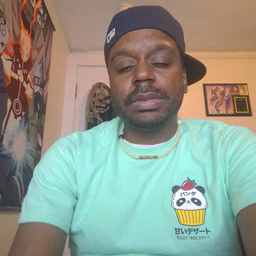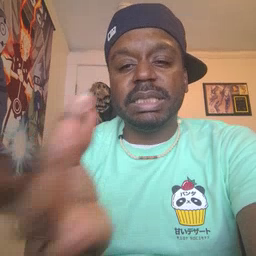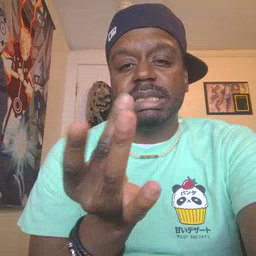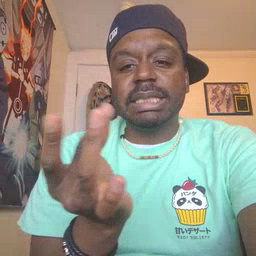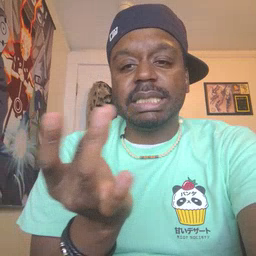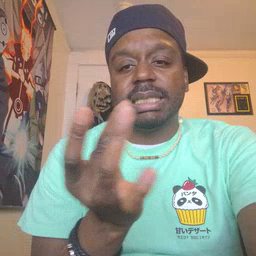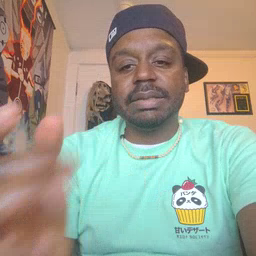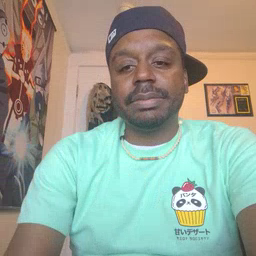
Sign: sticky